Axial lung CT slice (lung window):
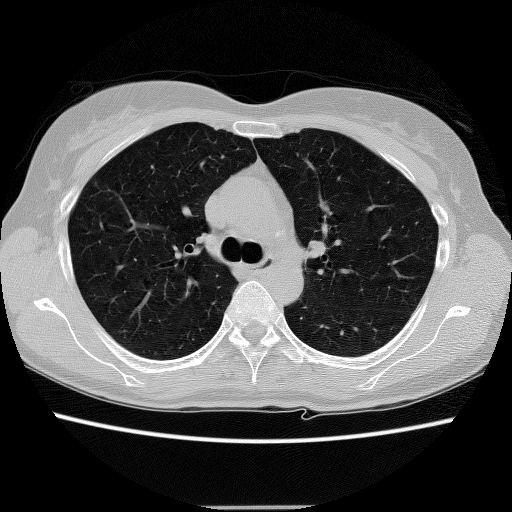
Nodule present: no